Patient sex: M
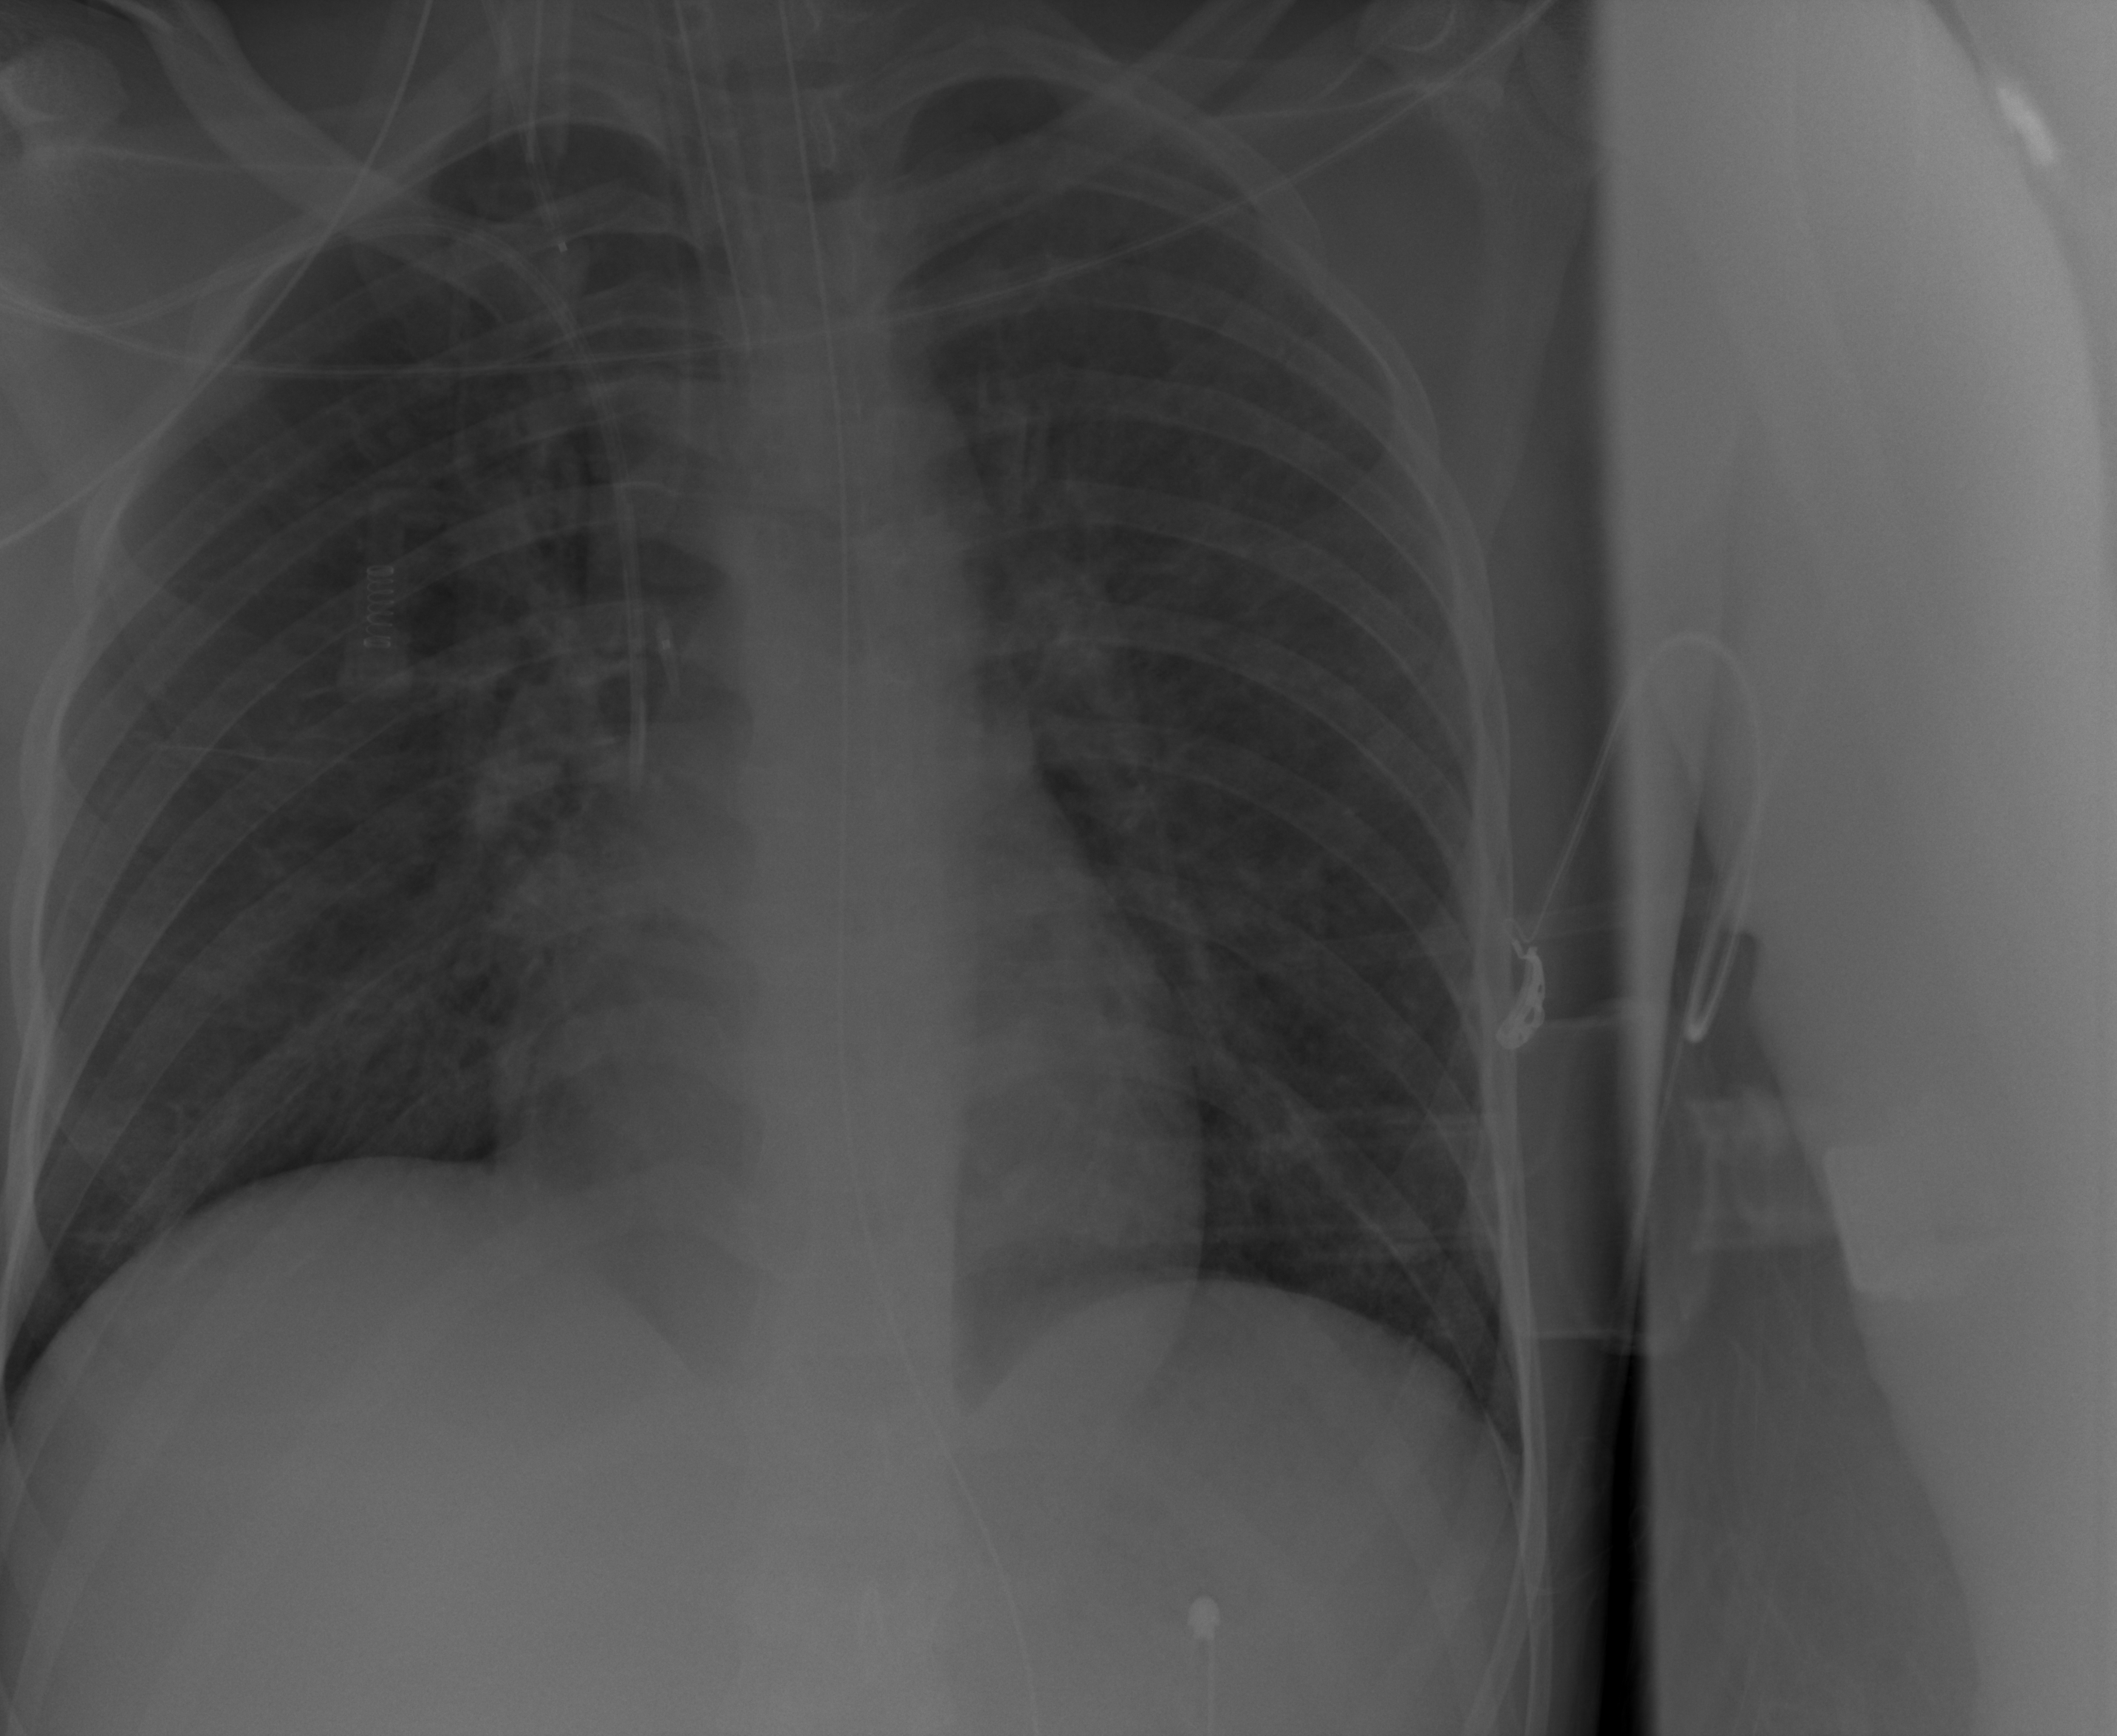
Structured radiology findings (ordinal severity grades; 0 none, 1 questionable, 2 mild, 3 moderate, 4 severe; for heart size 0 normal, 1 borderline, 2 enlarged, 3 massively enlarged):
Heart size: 0
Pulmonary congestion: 0
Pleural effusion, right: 0
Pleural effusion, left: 0
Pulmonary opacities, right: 2
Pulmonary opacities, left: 2
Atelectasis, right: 0
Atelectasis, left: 2